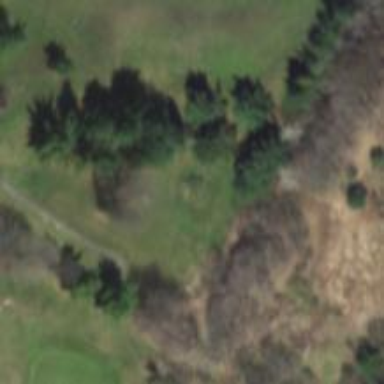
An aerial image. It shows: Grass area designated as golf tee.